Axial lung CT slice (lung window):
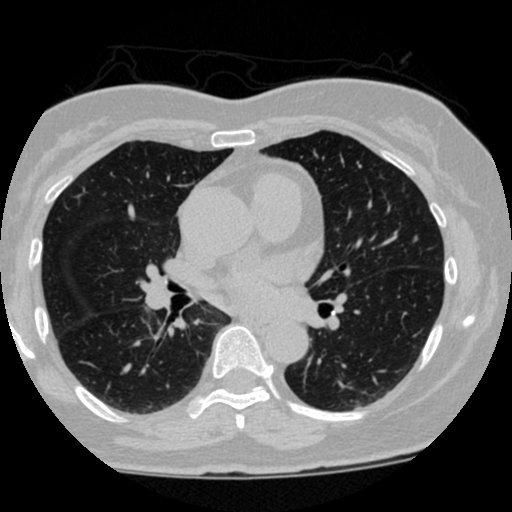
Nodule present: no